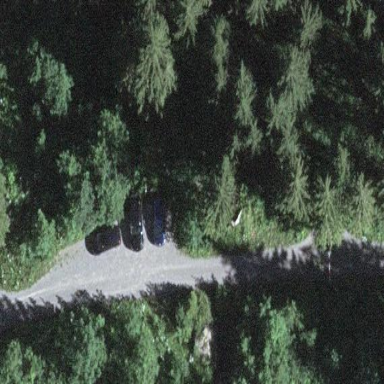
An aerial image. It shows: Parking area with unpaved surface.